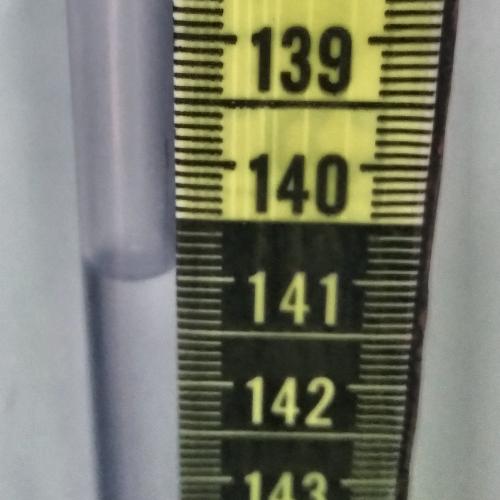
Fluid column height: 141.0 cm